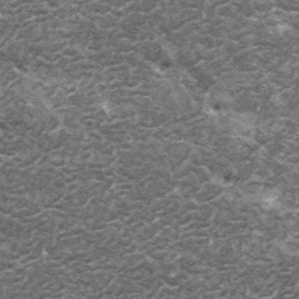
Label: frost